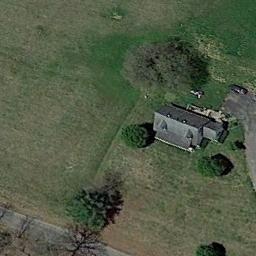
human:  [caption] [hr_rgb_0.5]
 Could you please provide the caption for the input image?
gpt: A path leads to this house with black roof .

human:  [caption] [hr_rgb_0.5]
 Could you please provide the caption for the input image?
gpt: There is a building in the sparse residential area .

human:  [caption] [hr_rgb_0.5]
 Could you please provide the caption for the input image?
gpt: A house in a sparse residential area surrounded by farmland .

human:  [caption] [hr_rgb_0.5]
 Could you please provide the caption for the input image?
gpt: The sparse residential is on the grass next to some trees and a road .

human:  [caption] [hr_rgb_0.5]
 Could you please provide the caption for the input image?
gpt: A sparse residential area with a black building on the green meadow .